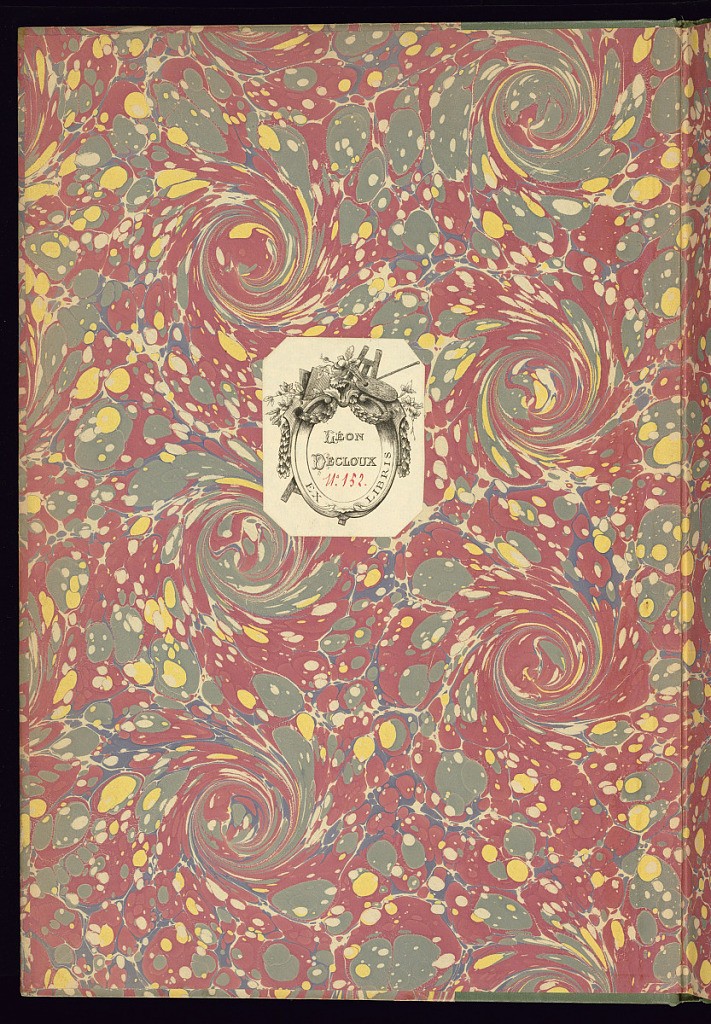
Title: Album of Prints from the Encyclopedia, or Dictionary of Sciences, Arts and Trades
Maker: J.R. Lucotte, French, 1733 – 1784
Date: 1762
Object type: Album
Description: An album of thirteen plates from the Encyclopédie, ou dictionnaire raisonné des sciences, des arts et des métiers, depicting metalwork, jewelry, and earthenware pottery. The plates are titled, numbered, and signed.